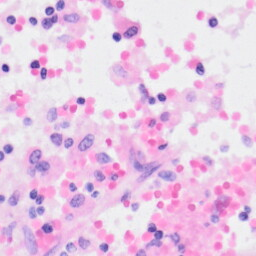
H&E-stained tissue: Kidney